Question: I have a .txt called output.txt this is the contents of that file

I want to read the last numbers from each (4th position along)
and add them all together to get a total. Mainly I want to know how to get the text into some usable variables.
'''
import java.io .*;
import java.util.*;
public class PrintTotalPointsHeld
{
private int count;
private String id;
private File inFile;
private Scanner input;
private String name;
private File outFile;
private PrintWriter output;
private int total;
public PrintTotalPointsHeld (String name, String id, String inFilename, String outFilename) throws Exception, IOException
{
}
public void processFiles() throws Exception, IOException
{
// Stores every word as a variable so we can do our calculations later
try(BufferedReader br = new BufferedReader(new FileReader(inFile))) {
StringBuilder sb = new StringBuilder();
String line = br.readLine();
while (line != null) {
sb.append(line);
sb.append(System.lineSeparator());
line = br.readLine();
}
String points = sb.toString();
}
output.println("There are " + count + " accounts that together hold " + total + " points. ");
}
}
'''
}
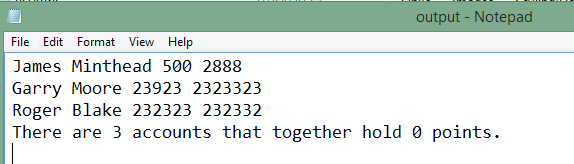
Answer: > Steps the algorithm (code) follows:
1) 'Open' the 'file' which contains what you want to read (using 'BufferedReader')
2) 'Initialise' the 'counter' which will store the 'sum' (I use 'long' because your 'sum' can get 'extremely big' and an 'integer' may not be able to 'hold such big numbers')
3) 'Read line by line the file' (getting the next line using 'String line = myReader.readLine();', making sure there is a next line using 'while(line != null){' 'splitting' each line using 'space' as delimiter, keeping the '4th' element of each array ('parts[3]' since arrays start from '0') which contains the 'number you want to add', and 'adding' this number to the 'previous sum'
4) 'Print' the 'number of accounts (i.e. number of lines)' and the 'sum' when there are 'no lines left to read in the file'
'''
import java.io.BufferedReader;
import java.io.FileReader;
import java.util.Arrays;
import java.io.FileNotFoundException;
import java.io.IOException;
import java.io.File;
class myRead{
public static void main(String[] args) throws FileNotFoundException, IOException {
long cnt = 0;
long numberOfLines = 0;
BufferedReader myReader = new BufferedReader(new FileReader("test.txt"));
String line = myReader.readLine();
while(line != null){
numberOfLines++;
String[] parts = line.split(" ");
cnt = cnt + Integer.parseInt(parts[3]);
line = myReader.readLine();
}
System.out.println("There are " + numberOfLines + " accounts that together hold " + cnt + " points.");
}
}
'''
OUTPUT : 'There are 3 accounts that together hold <PHONE> points.'